Question: I've deleted an In-App-Purchase items by mistake.
I try to create a new one with the same product id, but the error shows:

I want to use the same product id instead of create a unique new one. how could I re-use this product id in In-App-Puchase? or it means I should never use the same product id again?
thanks.
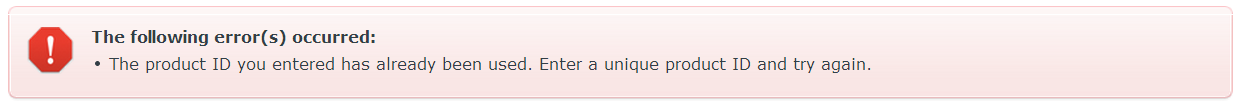
Answer: The answer is simple, yet painful: 'After you use a Product ID for one product, it can't be used again, even if the product is deleted.'
This is the documentation that says so: <URL>